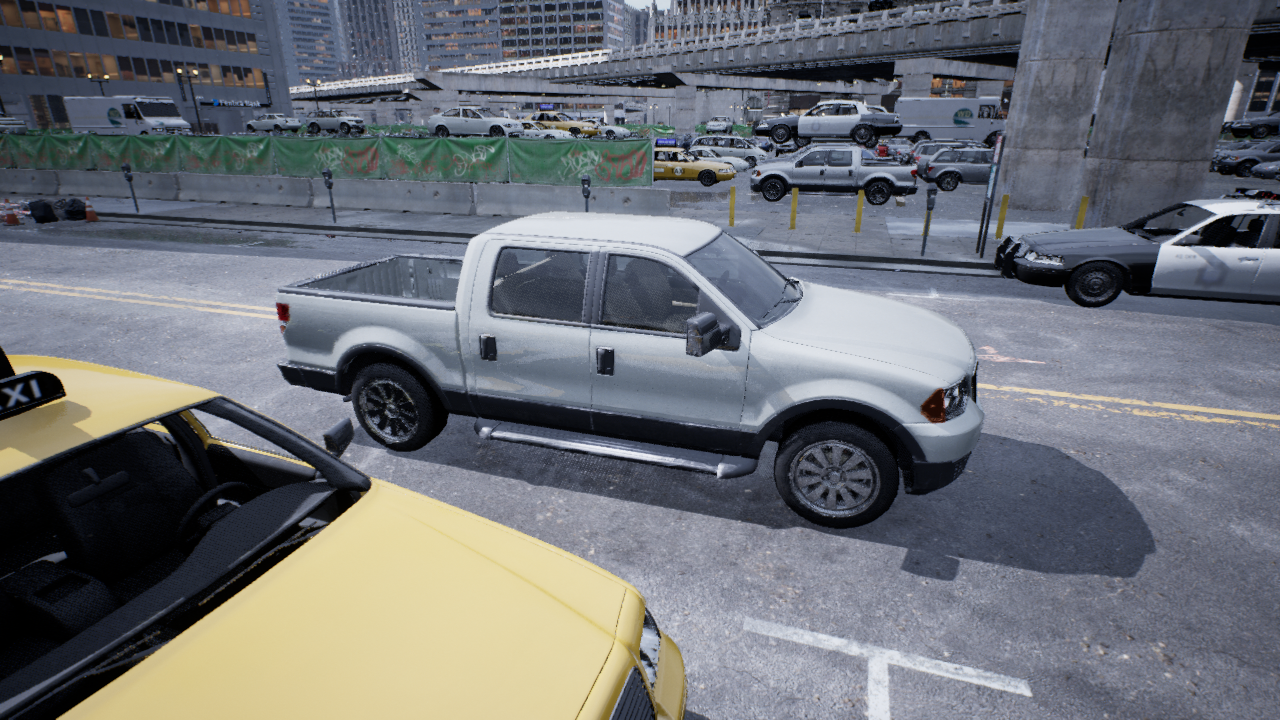
Venue: downtown
Lighting: overcast
Vehicle rig: pickup